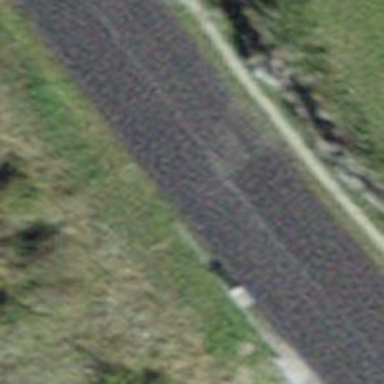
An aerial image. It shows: Primary road with asphalt surface.